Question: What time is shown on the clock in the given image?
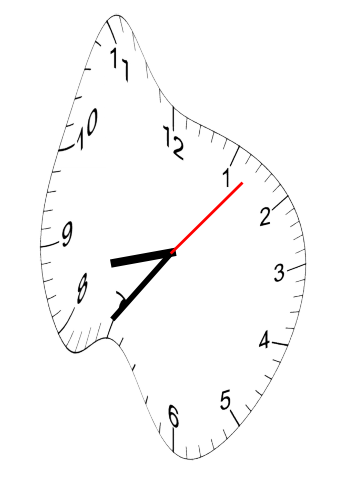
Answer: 08:36:07